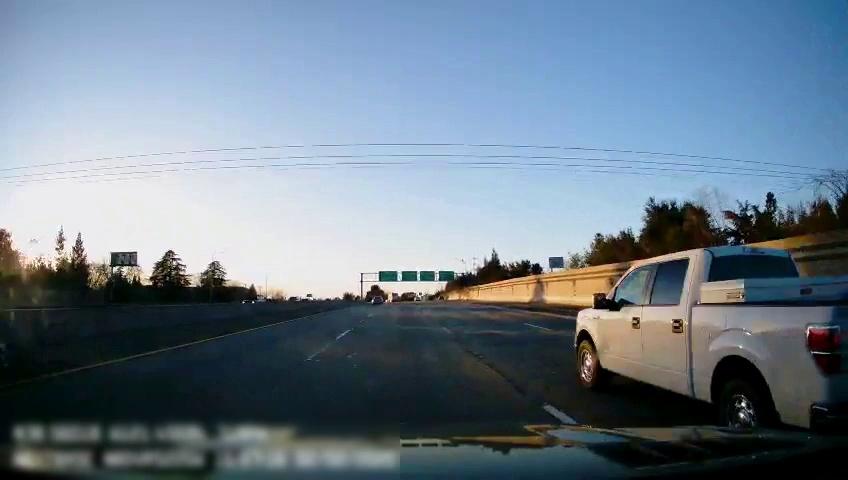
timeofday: Day
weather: Sunny
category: Drivable Space
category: Vehicles | Truck
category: Vehicles | Car
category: Vehicles | Truck
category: Lanes | Alternate Lane
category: Lanes | Current Lane
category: Lanes | Current Lane
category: Lanes | Alternate Lane
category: Traffic | Signs
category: Traffic | Signs
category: Traffic | Signs
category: Traffic | Lights
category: Traffic | Signs